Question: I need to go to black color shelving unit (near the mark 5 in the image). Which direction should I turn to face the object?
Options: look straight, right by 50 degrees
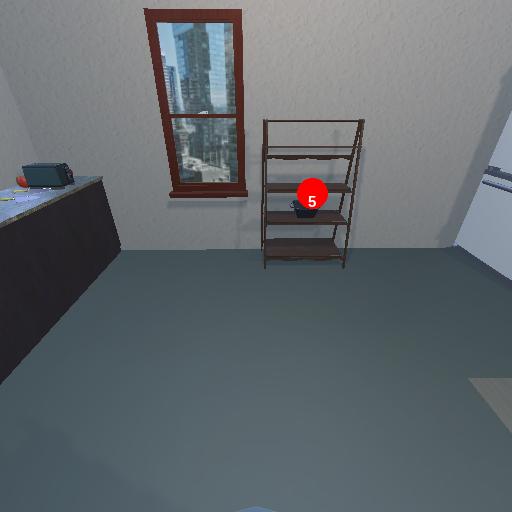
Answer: look straight